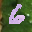
Label: 6